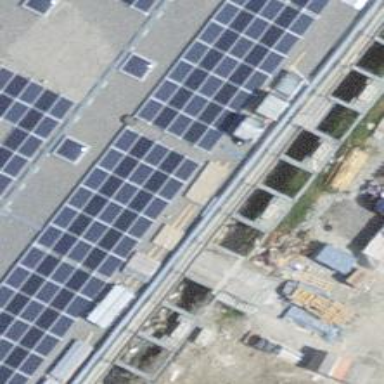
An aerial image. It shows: Solar power generator.